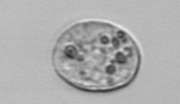
Label: Amoeba